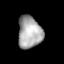
Tissue: lung
Cell type: Epithelial cells
Senescence score: 0.2361
Nuclear area (px): 749
Mean DAPI intensity: 168.522